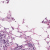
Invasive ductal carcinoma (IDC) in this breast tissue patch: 1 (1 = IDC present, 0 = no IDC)